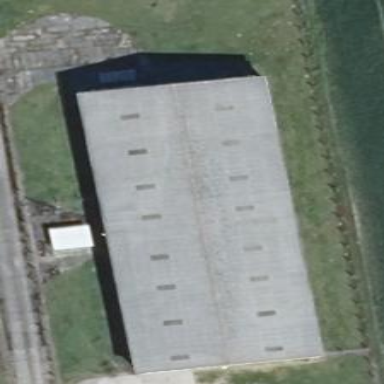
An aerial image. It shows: Gabled building with grey roof oriented along its structure.